Current action and preconditions to check: trajectory_clear

Your task: For each precondition in the list above, predict whether it will hold at this action.

Consider the current scene as observed from the mobile robot's camera, and analyze the predicted future states of all dynamic agents (e.g., people, animals, vehicles, or any moving entities) within the NEXT SECOND.

IMPORTANT: Only answer "very likely" if you are absolutely certain—based on strong, clear evidence—that a dynamic agent will violate the precondition in the predicted future state. Do NOT answer "very likely" for unlikely, ambiguous, or low-probability risks.

Ask yourself for each precondition: Is there a high probability, with clear and convincing evidence, that the predicted future states of any dynamic agent will interfere with the predicted future state of the currently executing action within the NEXT SECOND, causing that precondition to fail?

Assess the risk level based on these predictions. Use "likely" or "very likely" if motions create a clear risk of interference.

Use "neutral" or "improbable" if agents are nearby but their predicted paths are clearly diverging or non-conflicting.

Failure Risk Categories: "very improbable", "improbable", "neutral", "likely", "very likely"

Answer Format: Output ONLY the probability_of_failure value from these categories: "very improbable", "improbable", "neutral", "likely", "very likely"

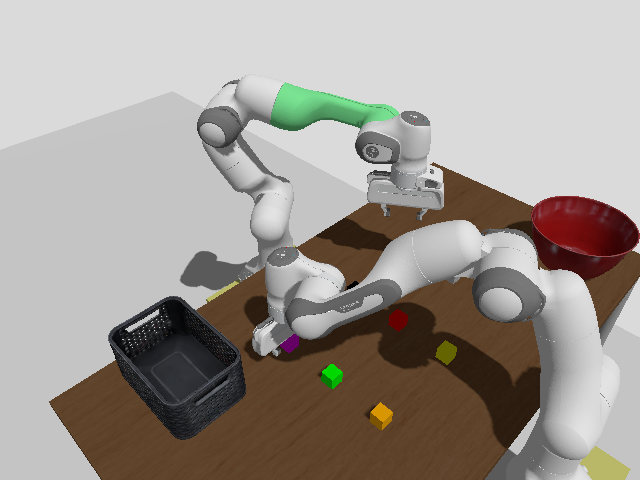

Answer: very improbable